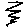
Label: zigzag